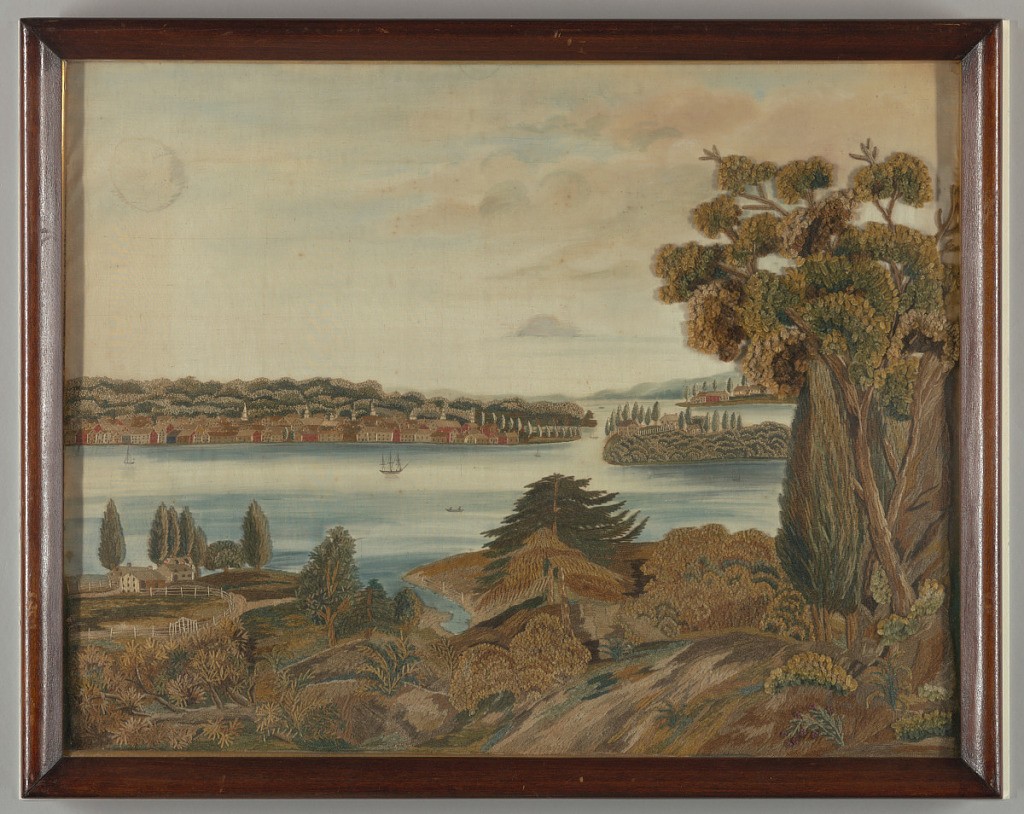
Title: Embroidered picture
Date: ca. 1830
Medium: silk. Technique: satin stitch embroidery, chenille embroidery, and watercolor.
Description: Chenille and silkwork landscape picture with painted sky and water worked in silk floss and chenille yarns in various browns, greens, golds, and pink.  A bay or river-scape: in the foreground, a forested area with a small farm.  On the opposite shore, a large town.  From the right, two points of land (or islands) jut in, each with houses.  Many boats on the water, both sailing vessels and row boats. The buildings and fences are satin stitch, while the land masses, trees, etc. are dense chenille work.